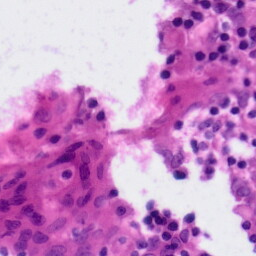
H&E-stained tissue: Tonsil